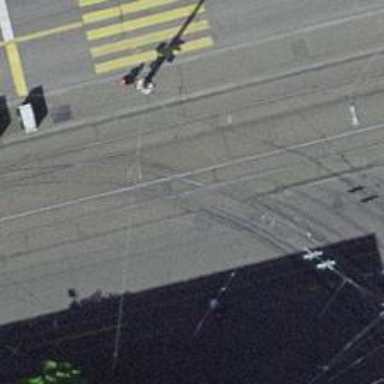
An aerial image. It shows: Tram crossing on the railway.